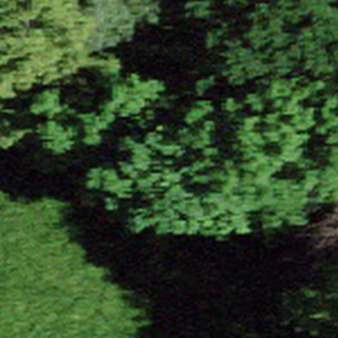
Label: other